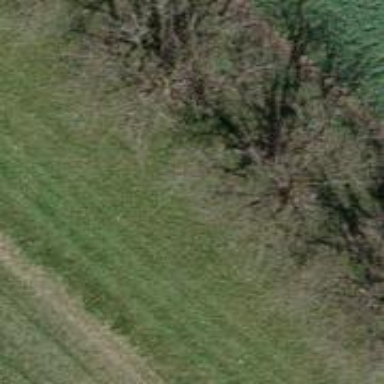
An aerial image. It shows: Mixed deciduous tree with variety of leaves.